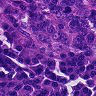
Metastatic tissue present: yes